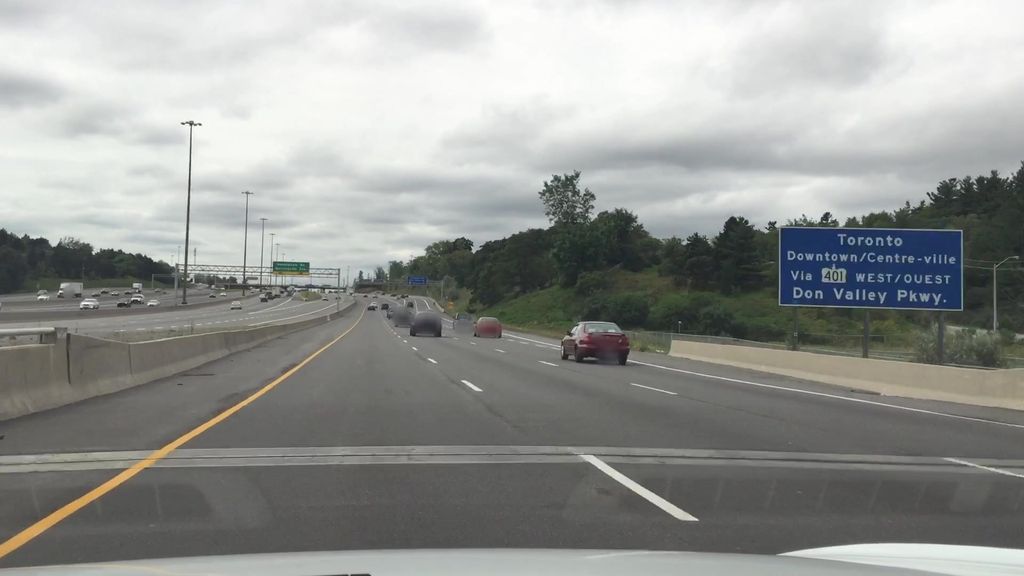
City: toronto